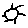
Label: sun